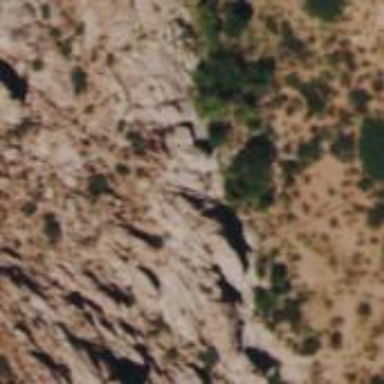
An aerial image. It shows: Brown cliff in the natural landscape.